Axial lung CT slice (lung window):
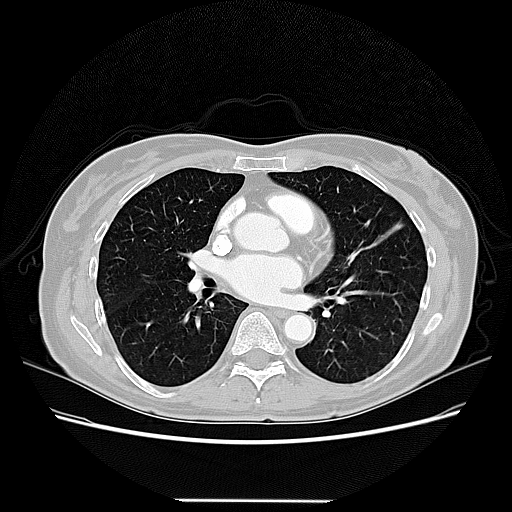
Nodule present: no